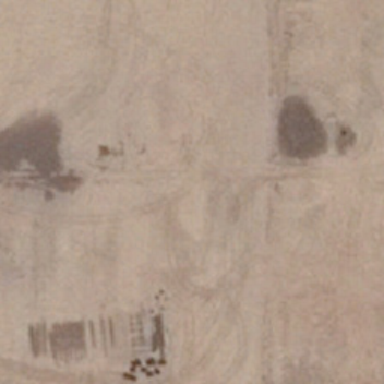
The bare land is wide .